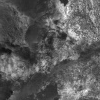
Atmospheric dust classification: not_dusty